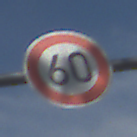
Verkehrszeichen: Geschwindigkeit60
Umgebung: Outdoor, Nature
Tageszeit: MorningAfternoon
Wetter: PartlyCloudy
Licht: Natural
Jahreszeit: NotSpecified
Kontrast: HighContrast